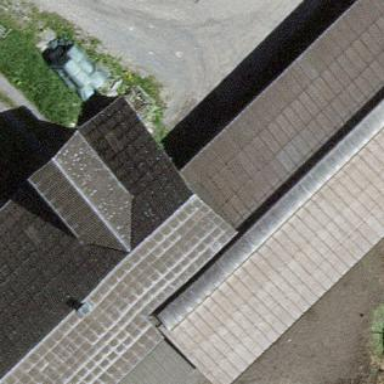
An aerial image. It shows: Farm auxiliary building.